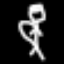
Label: angel